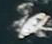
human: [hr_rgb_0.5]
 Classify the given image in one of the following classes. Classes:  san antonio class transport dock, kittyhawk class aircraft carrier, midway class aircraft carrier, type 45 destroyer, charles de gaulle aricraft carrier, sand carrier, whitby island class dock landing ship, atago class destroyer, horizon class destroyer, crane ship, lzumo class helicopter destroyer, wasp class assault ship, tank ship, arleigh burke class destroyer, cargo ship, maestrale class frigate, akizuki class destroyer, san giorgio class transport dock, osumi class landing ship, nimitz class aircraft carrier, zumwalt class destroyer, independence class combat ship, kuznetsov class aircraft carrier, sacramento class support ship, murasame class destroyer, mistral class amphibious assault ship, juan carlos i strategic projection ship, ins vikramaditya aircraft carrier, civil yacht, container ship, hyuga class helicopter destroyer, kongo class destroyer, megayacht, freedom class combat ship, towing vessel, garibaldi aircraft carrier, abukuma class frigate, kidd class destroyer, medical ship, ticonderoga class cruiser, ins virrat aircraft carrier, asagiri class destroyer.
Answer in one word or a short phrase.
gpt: Civil yacht